Field crop: maize
Growth stage: 2
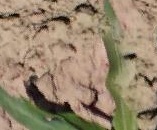
Species: maize